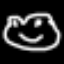
Label: frog